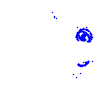
Particle: electron